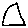
Label: triangle